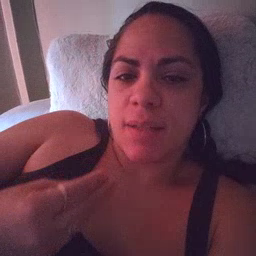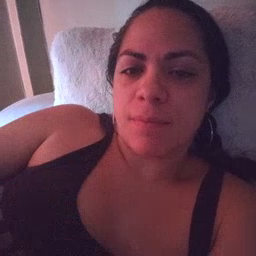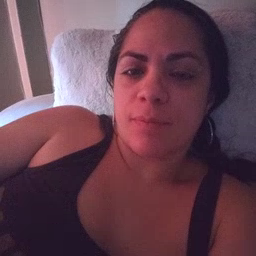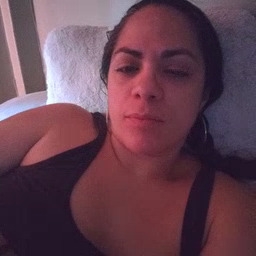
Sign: sleep